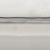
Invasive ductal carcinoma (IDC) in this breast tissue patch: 0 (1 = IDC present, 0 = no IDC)